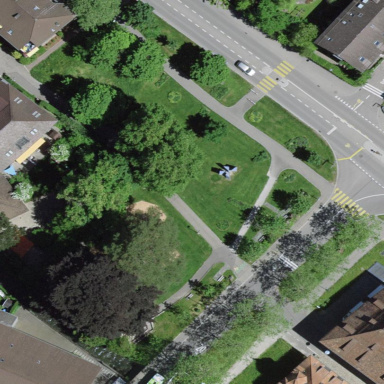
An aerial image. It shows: Park.